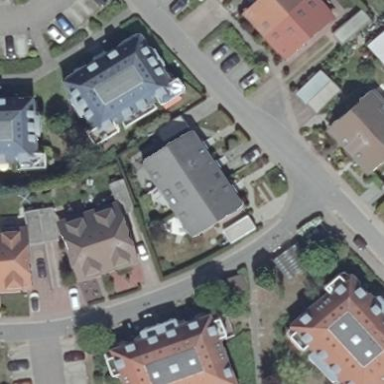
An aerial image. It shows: View of apartment building.